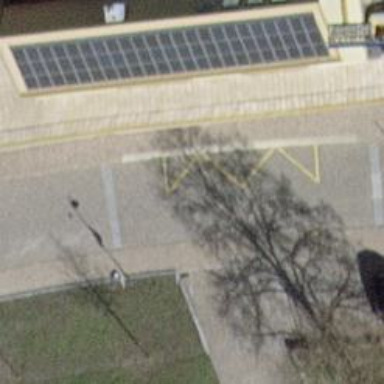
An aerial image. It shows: Public transport stop position.